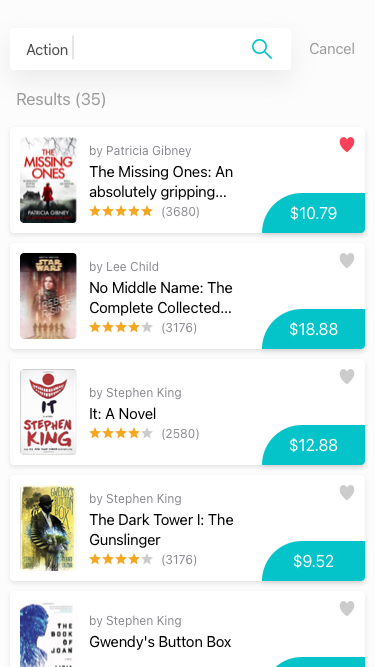
Text in this UI design:
Action
Cancel
The Missing Ones: An absolutely gripping…
by Patricia Gibney
$10.79
(3680)
No Middle Name: The Complete Collected… Jack Reacher Short Stories
by Lee Child
$18.88
(3176)
It: A Novel
by Stephen King
$12.88
(2580)
The Dark Tower I: The Gunslinger
by Stephen King
$9.52
(3176)
Gwendy's Button Box
by Stephen King
Results (35)